Question: I'm currently using a NSSplitViewController that has a two child split view items (one is a View Controller and one is another Split View Controller as shown:

I would like to access the split view items programatically to change the collapse status (and later some other properties) from the Window Controller.
I can easily access the split view items by position using this:
'''
let myMainSplitViewController = self.contentViewController as! NSSplitViewController
let mySplitViewController2 = myMainSplitViewController.splitViewItems[1]
mySplitViewController2.collapsed = !mySplitViewController2.collapsed
'''
I'm thinking that in the long term using the position (1 in the example) will not be a good idea (for example if I rearrange the split items in the future). Is there a way to access the split view items with a more permanent link thank just the index number?
I'm thinking I could try to assign Storyboard ID to the controllers of the split view items and search for the exact one by name using the array filter method, but this may be a bit cumbersome... is there something easier like this?:
'''
myMainSplitViewController.splitViewItems["My Split View Controller 2"]
'''
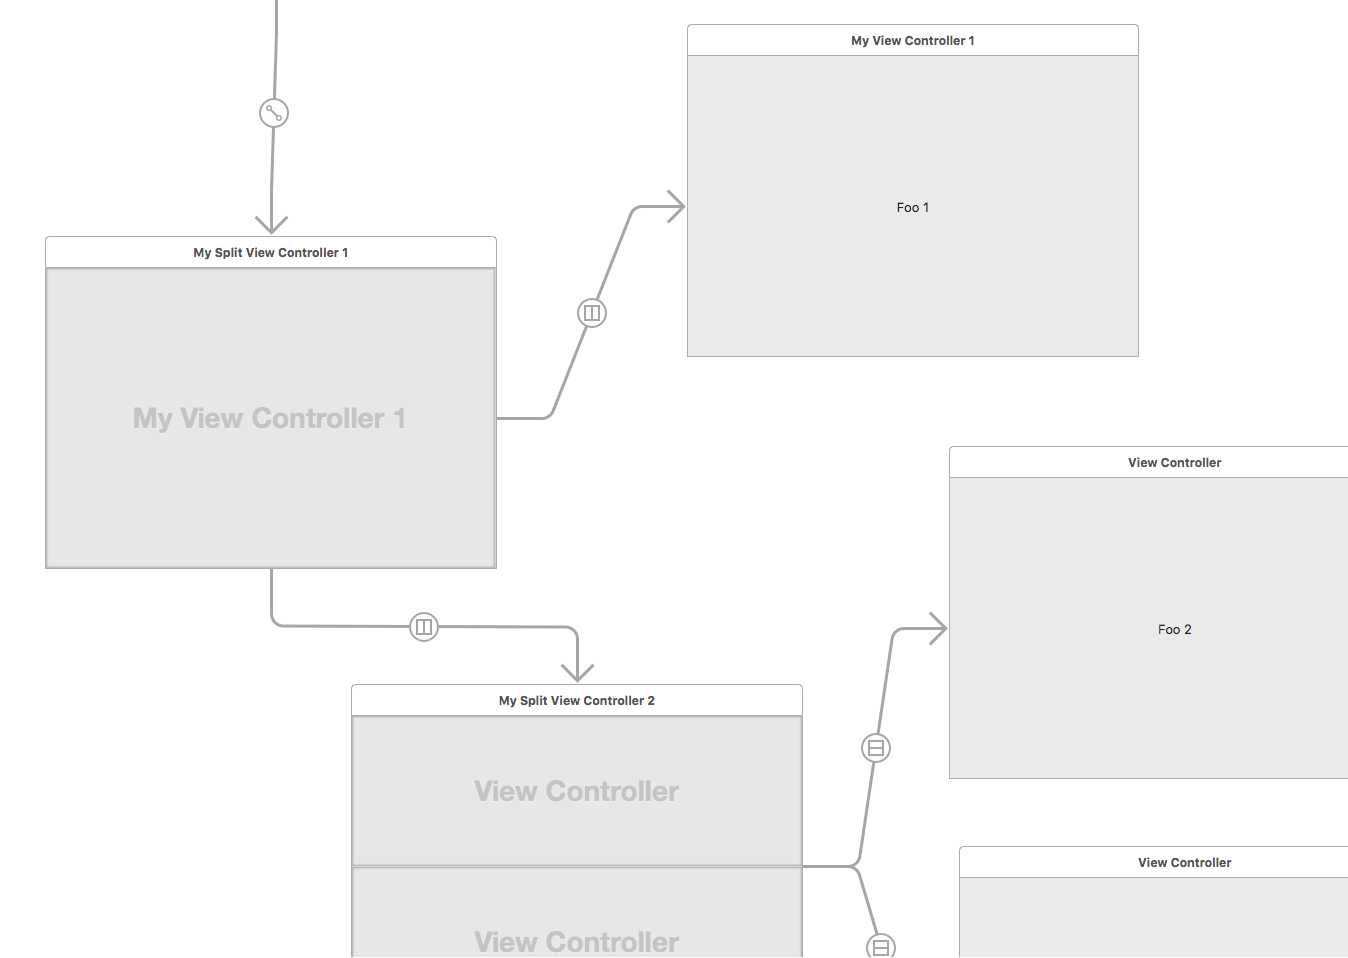
Answer: If your split view items have custom controllers you can access them via 'NSSplitViewController.splitViewItemForViewController(viewController: NSViewController)'.
I would declare a protocol for each view controller:
'''
protocol MainSplitViewControllerProtocol {
var thisSplitItemController: ThisSplitViewItemControllerProtocol? {get set}
var thatSplitItemController: ThatSplitViewItemControllerProtocol? {get set}
}
protocol ThisSplitViewItemControllerProtocol {
//any contracts you need here
}
protocol ThatSplitViewItemControllerProtocol {
//any contracts you need here
}
'''
Then I'd declare my concrete classes like this:
'''
class MainSplitViewController: NSSplitViewController, MainSplitViewControllerProtocol {
var thisSplitItemController: ThisSplitViewItemControllerProtocol?
var thatSplitItemController: ThatSplitViewItemControllerProtocol?
var thisSplitViewItem: NSSplitViewItem?
var thatSplitViewItem: NSSplitViewItem?
override func viewWillAppear() {
thisSplitViewItem = thisSplitItemController != nil ? self.splitViewItemForViewController(thisSplitItemController as! NSViewController : nil)
thatSplitViewItem = thatSplitItemController != nil ? self.splitViewItemForViewController(thatSplitItemController as! NSViewController : nil)
}
}
class ThisViewController: NSViewController, ThisSplitViewItemControllerProtocol {
var parent: MainSplitViewControllerProtocol?
override func viewdidLoad() {
super.viewDidLoad()
parent = (self.parentViewController as! MainSplitViewControllerProtocol)
parent?.thisSplitItemController = self
}
}
class ThatViewController: NSViewController, ThatSplitViewItemControllerProtocol {
var parent: MainSplitViewControllerProtocol?
override func viewdidLoad() {
super.viewDidLoad()
parent = (self.parentViewController as! MainSplitViewControllerProtocol)
parent?.thatSplitItemController = self
}
}
'''
Now I can access the split view items regardless of their index in the parent's splitViewItems array:
'''
extension MainSplitViewController {
func toolbarButtonClick(button: NSButton) {
thisSplitViewItem?.collapsed = !thisSplitViewItem?.collapsed
thatSplitViewItem?.collapsed = !thatSplitViewItem?.collapsed
}
}
'''
By using protocols I have also decoupled all the view controllers so the views can be swapped out easily. If you need to control the collapsed state of one of the NSSplitViewItems (or any other properties) from another NSSplitViewItem add the relevant NSSplitViewItem as a property to your NSSplitViewController protocol.